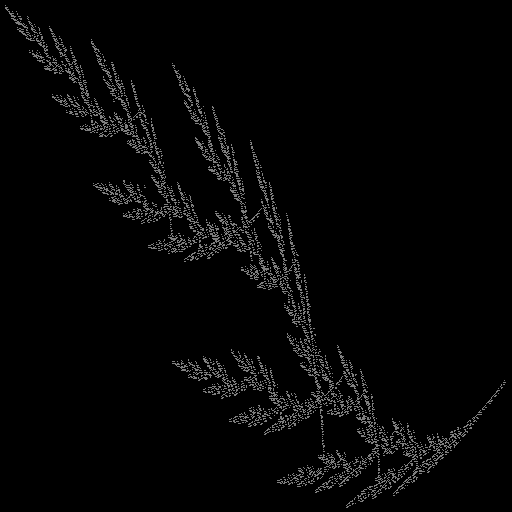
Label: shieldfern